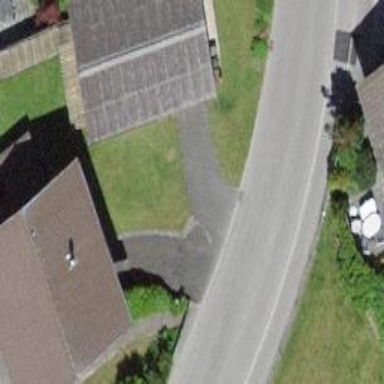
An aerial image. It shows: Shed building.